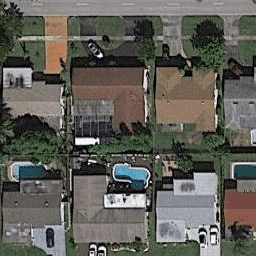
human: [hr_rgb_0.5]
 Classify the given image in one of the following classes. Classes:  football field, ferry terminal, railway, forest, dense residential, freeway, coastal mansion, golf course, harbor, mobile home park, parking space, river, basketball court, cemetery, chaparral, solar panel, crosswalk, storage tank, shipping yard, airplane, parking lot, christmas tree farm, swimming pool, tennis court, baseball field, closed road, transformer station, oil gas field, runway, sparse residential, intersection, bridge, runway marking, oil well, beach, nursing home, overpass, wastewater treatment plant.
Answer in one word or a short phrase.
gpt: dense residential